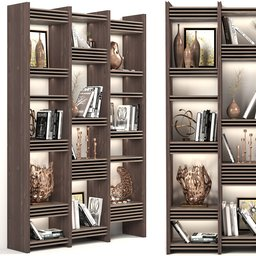
Label: furniture